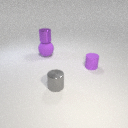
small purple rubber cylinder behind small gray metal cylinder